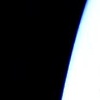
Label: space